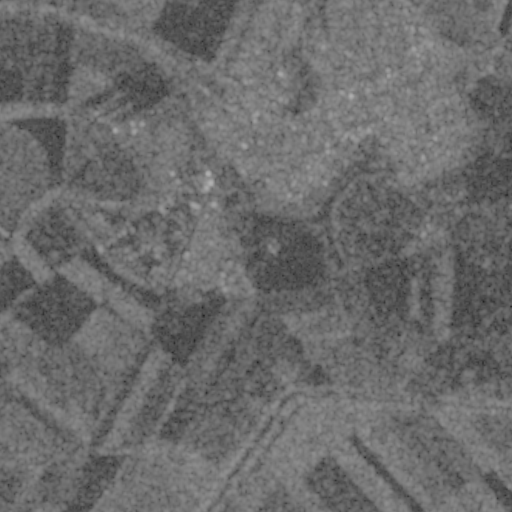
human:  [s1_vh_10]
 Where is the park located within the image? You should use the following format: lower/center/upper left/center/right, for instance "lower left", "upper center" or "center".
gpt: The park is located in the upper right of the image.
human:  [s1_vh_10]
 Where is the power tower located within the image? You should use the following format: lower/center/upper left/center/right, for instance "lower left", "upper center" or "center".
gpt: The power tower is located in the upper right of the image.
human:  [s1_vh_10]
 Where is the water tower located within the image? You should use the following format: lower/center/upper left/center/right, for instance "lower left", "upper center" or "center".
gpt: The water tower is located in the center left of the image.
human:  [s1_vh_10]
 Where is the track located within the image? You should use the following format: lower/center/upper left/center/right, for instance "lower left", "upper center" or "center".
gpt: There is no track in the image.

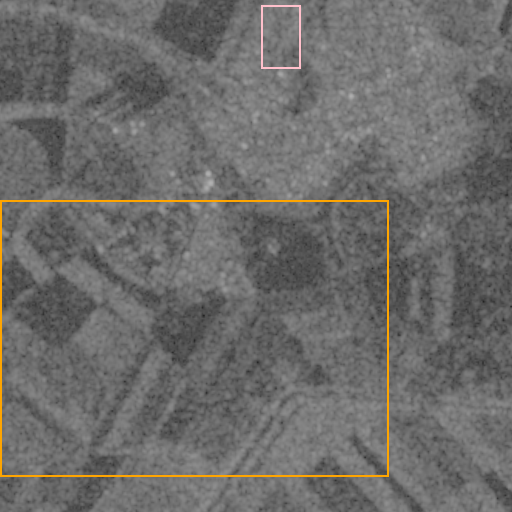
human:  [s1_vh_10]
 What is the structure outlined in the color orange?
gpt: The structure outlined in orange is a crop field.
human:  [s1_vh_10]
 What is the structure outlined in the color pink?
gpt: The structure outlined in pink is a park.
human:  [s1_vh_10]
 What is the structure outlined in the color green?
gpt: There is no green outline.